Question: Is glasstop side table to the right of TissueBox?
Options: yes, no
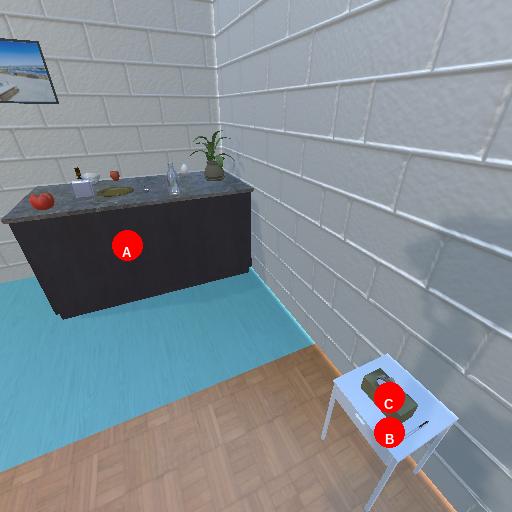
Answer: yes